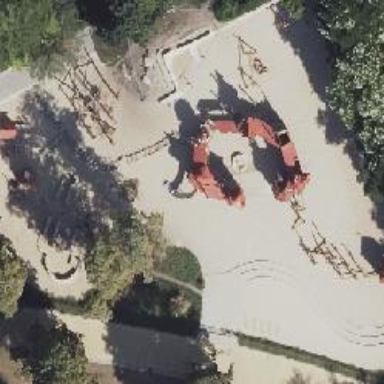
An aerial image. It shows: Playground featuring castle-themed playhouse.